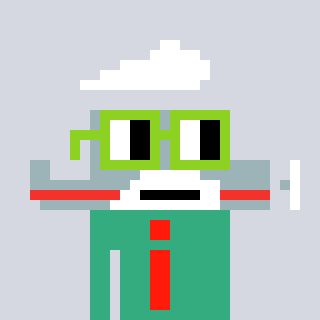
a pixel art character with square light green glasses, a plane-shaped head and a teal-colored body on a cool background